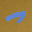
Label: 7